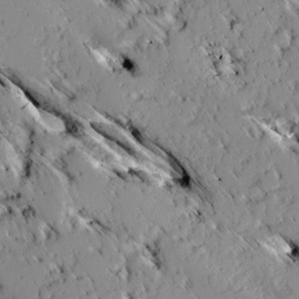
Label: non_frost